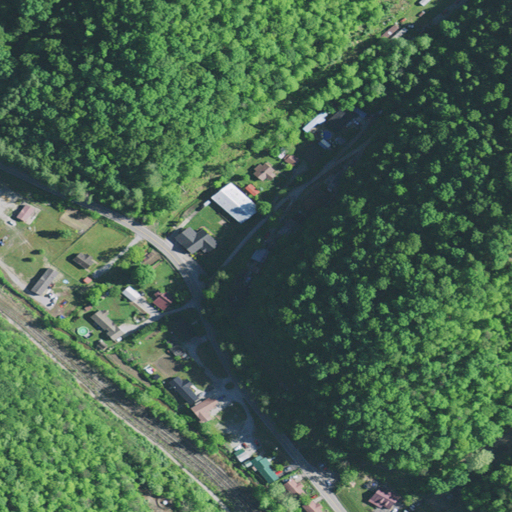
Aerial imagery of valley in Kentucky named Cane Hollow containing deciduous forest, grassland, medium intensity development, low intensity development, mixed forest, open development, high intensity development, and pasture